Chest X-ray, AP view. Patient: 65 years old, sex M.
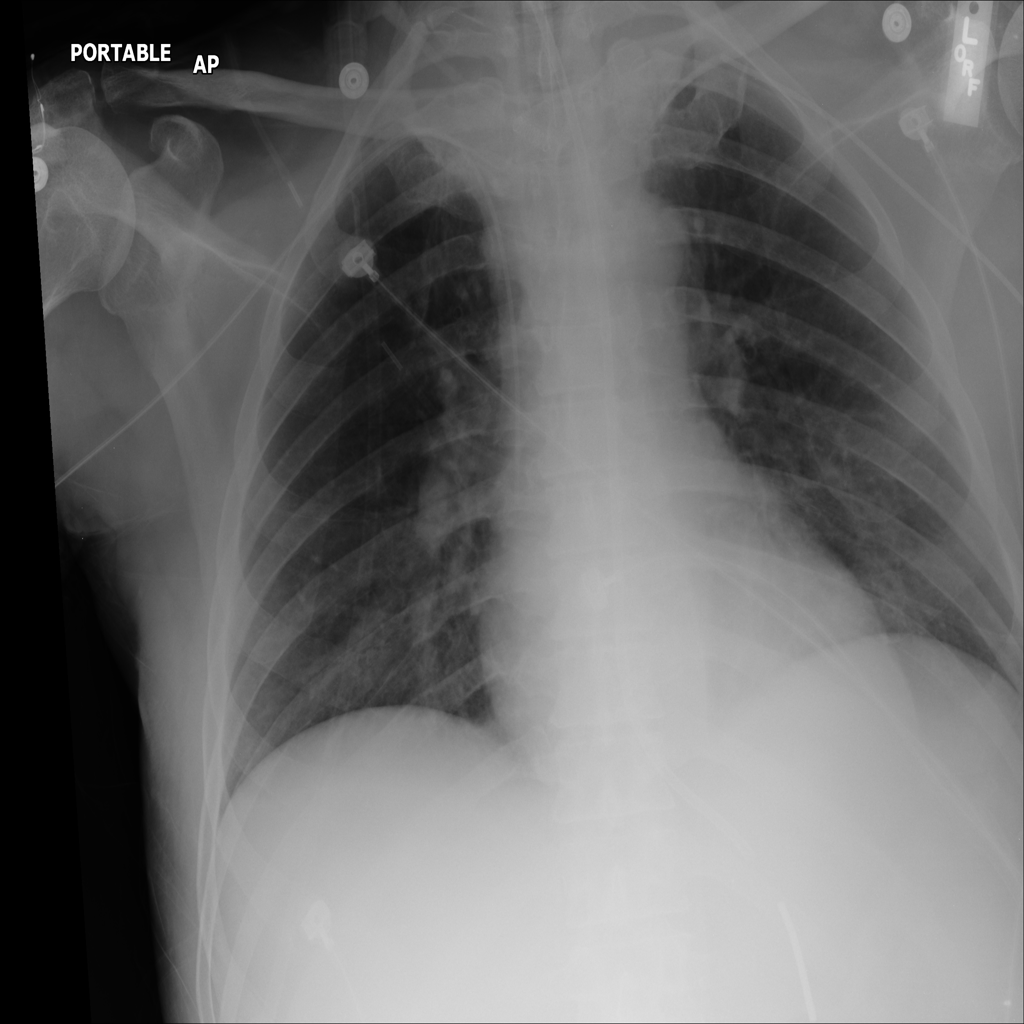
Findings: No Finding